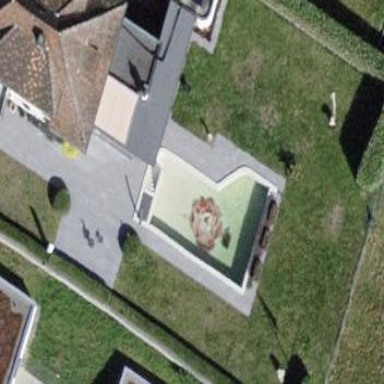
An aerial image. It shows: Swimming basin in use.